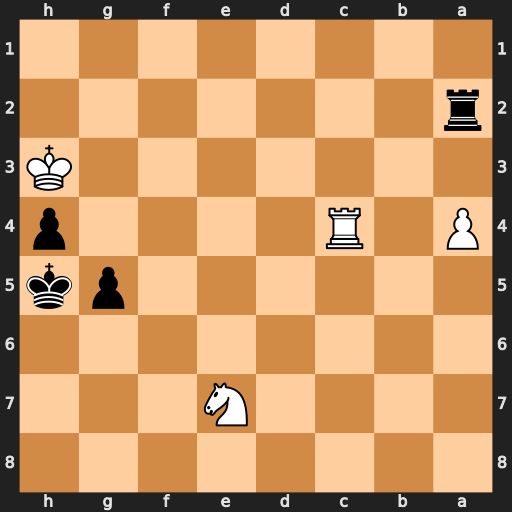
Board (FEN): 8/4N3/8/6pk/P1R4p/7K/r7/8
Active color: b
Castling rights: -
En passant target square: -
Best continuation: g4+ Rxg4 Ra3+